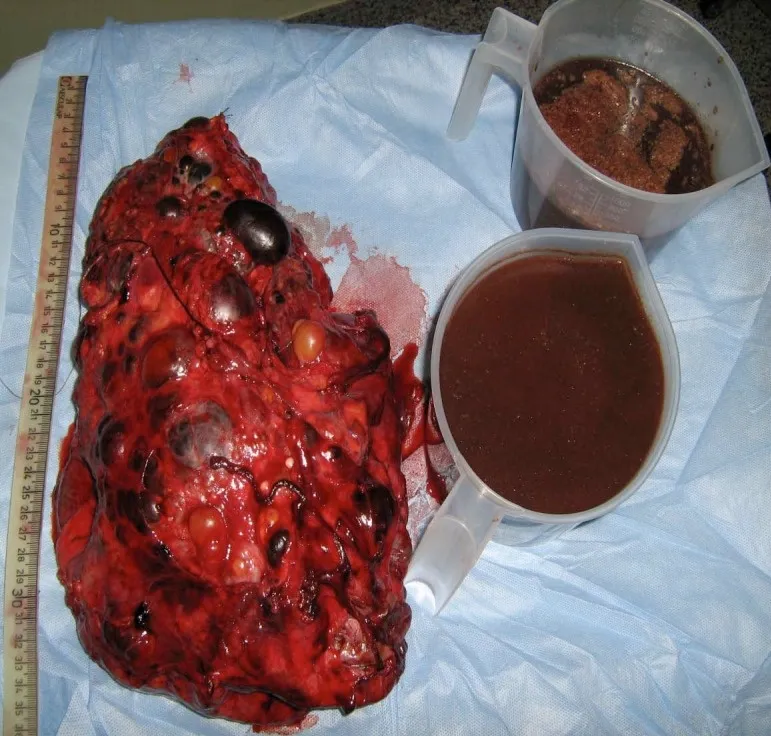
Left nephrectomy specimen weighing 3.5 kg along with 1,800 ml of aspirated fluid.
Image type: medical_photograph (other_medical_photograph)